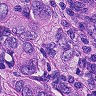
Metastatic tissue present: yes